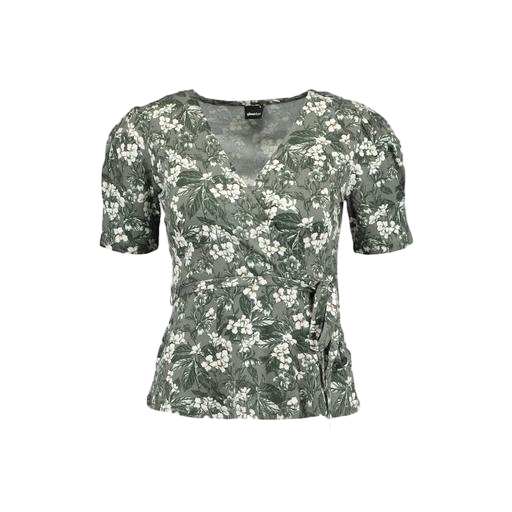
multicolor floral-print t-shirt only macy, floral green shirt, floral short-sleeved shirt, white background